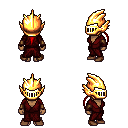
a pixel art fantasy rpg character, female body template, human, dark skin, red robe, gold greaves, red ponytail hairstyle, gold helm, leather bracers, brown shoes, four views (front, back, left, right), 2x2 character sprite sheet, small pixel art, hard edges, no anti-aliasing